Question: I'm stuck at trying to write the Entity Framework 4.1 code first model for the following DB relationship.
Here is a visual of the relationship.
dbo.[Companies] can have either Seller or Debtor as Company Types.
dbo.[SellerDebtors] defines the connection a Seller Company has with a Debtor Company.
The code i've written is based on my original EF 4.0 POCO model code. This is what I've come up with - This code does not work.
'''
public class SellerDebtor
{
public int SellerDebtorId { get; set; }
public int DebtorCompanyId { get; set; }
public int SellerCompanyId { get; set; }
public Company DebtorCompany { get; set; }
public Company SellerCompany { get; set; }
public ICollection<SellerDebtorInfo> SellerDebtorInfos { get; set; }
public ICollection<SellerDebtorFile> SellerDebtorFiles { get; set; }
}
public class Company
{
public int CompanyId { get; set; }
public string CompanyType { get; set; }
public string Name { get; set; }
public virtual ICollection<User> Users { get; set; }
public virtual ICollection<CompanyInfo> CompanyInfos { get; set; }
public virtual ICollection<CompanyFile> CompanyFiles { get; set; }
public virtual ICollection<SellerDebtor> SellerDebtorDebtorCompanies { get; set; }
public virtual ICollection<SellerDebtor> SellerDebtorSellerCompanies { get; set; }
}
'''
At the moment, I'm getting this as an error:
'''
System.Data.SqlClient.SqlException: Invalid column name 'DebtorCompany_CompanyId'.
Invalid column name 'SellerCompany_CompanyId'.
Invalid column name 'Company_CompanyId'.
Invalid column name 'Company_CompanyId1'.
'''
Ideally, I'd like to be able to maintain the naming of the relationships.
I'm guessing i need to set some attributes but i'm not sure what to set.
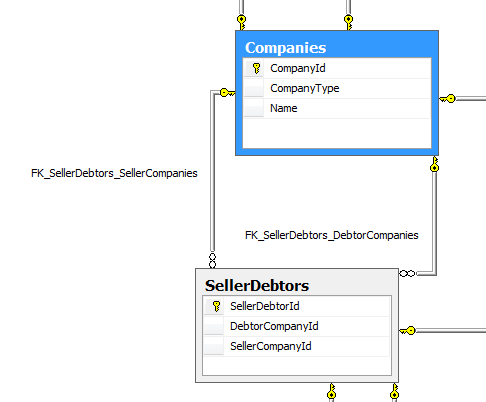
Answer: EF is not able to determine by convention which navigation properties on your 2 classes belong together and creates 4 relationships (without an end on the other side) instead of 2 (with ends on both sides). This problem occurs always when you have more than one navigation property of the same type ('Company' in your case) in the same class. You could try to fix this the following way:
'''
public class SellerDebtor
{
public int SellerDebtorId { get; set; }
[ForeignKey("DebtorCompany")]
public int DebtorCompanyId { get; set; }
[ForeignKey("SellerCompany")]
public int SellerCompanyId { get; set; }
[InverseProperty("SellerDebtorDebtorCompanies")]
public Company DebtorCompany { get; set; }
[InverseProperty("SellerDebtorSellerCompanies")]
public Company SellerCompany { get; set; }
public ICollection<SellerDebtorInfo> SellerDebtorInfos { get; set; }
public ICollection<SellerDebtorFile> SellerDebtorFiles { get; set; }
}
'''
'[InverseProperty(...)]' defines the navigation property on the other end of the relationship and it tells EF explicitely which pairs of navigation properties belong together in a relationship.